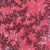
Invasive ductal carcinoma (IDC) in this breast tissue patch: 0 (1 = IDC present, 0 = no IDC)